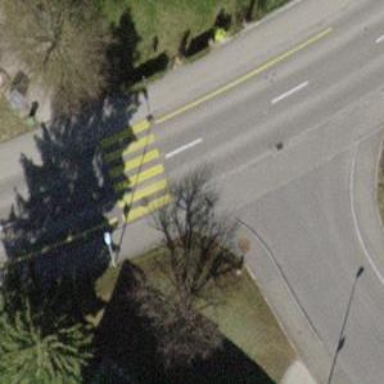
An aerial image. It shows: Zebra crossing on the road.